Interaction volume radius: 5 \u00c5
Interaction volume height: 15 \u00c5
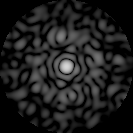
Disorder parameter: 0.8435